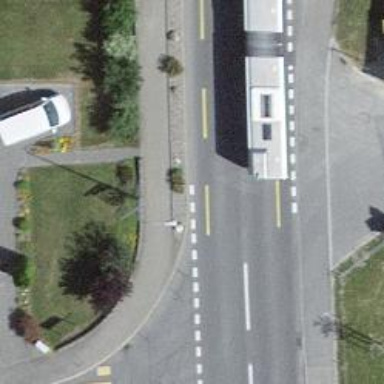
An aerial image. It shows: Secondary road with dedicated lane for cyclists.